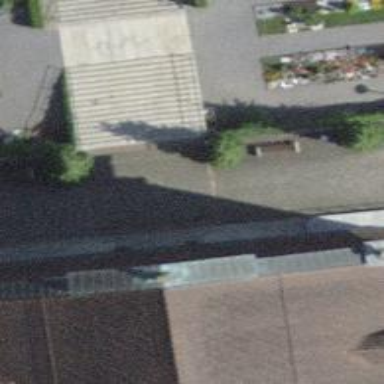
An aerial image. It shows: Set of steps on the road.